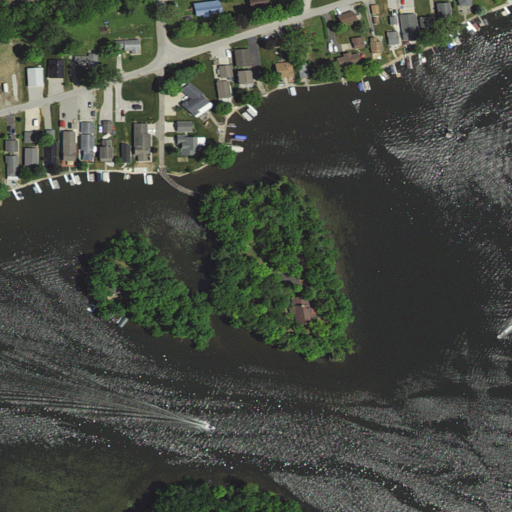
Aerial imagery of island in Indiana named Twin Island containing open water, low intensity development, medium intensity development, woody wetlands, open development, herbaceous wetlands, pasture, evergreen forest, grassland, and deciduous forest